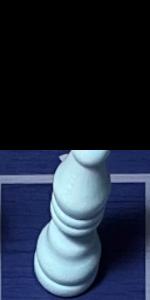
Label: Bishop_White